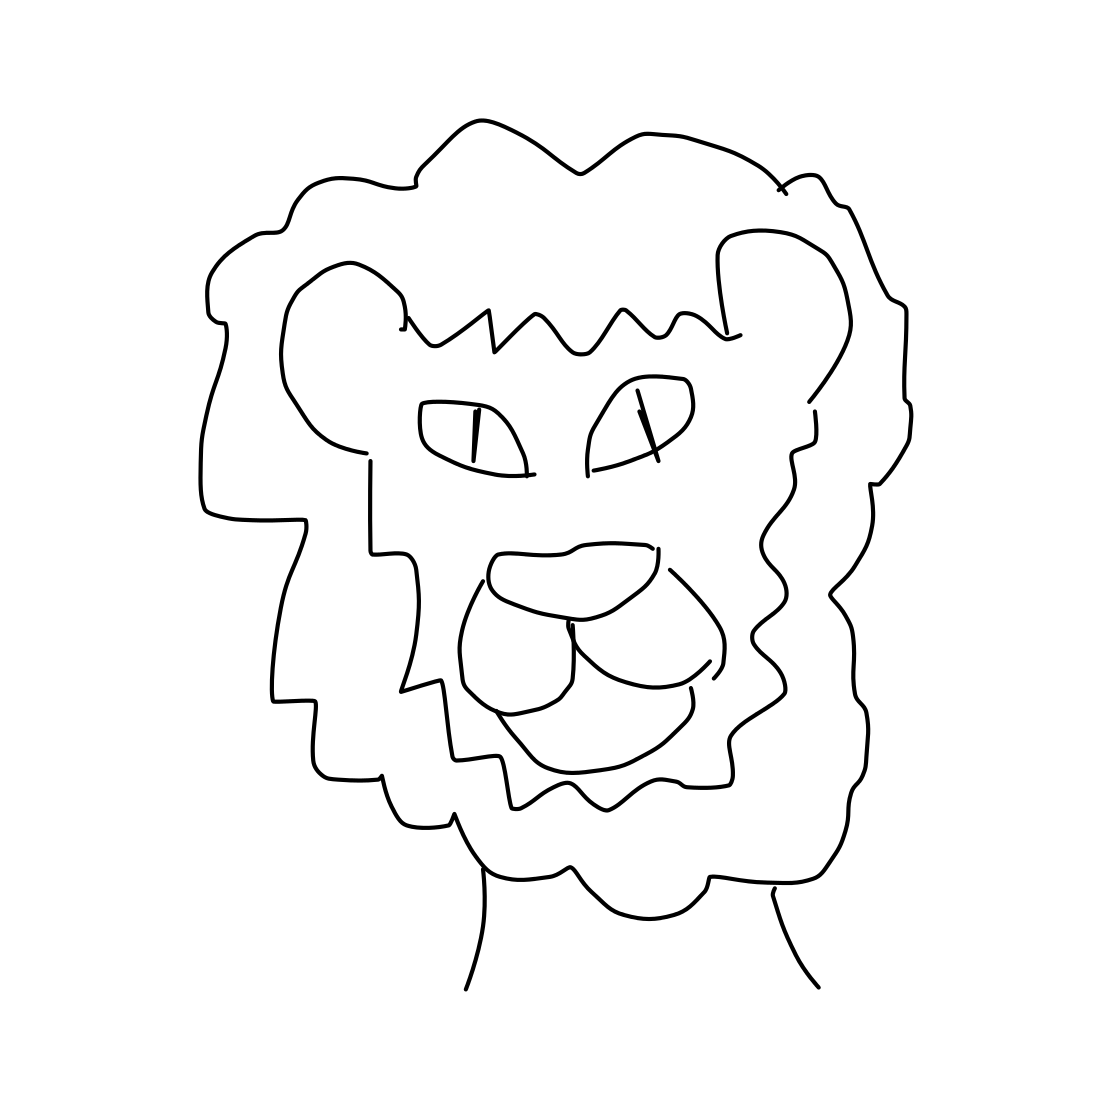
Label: lion